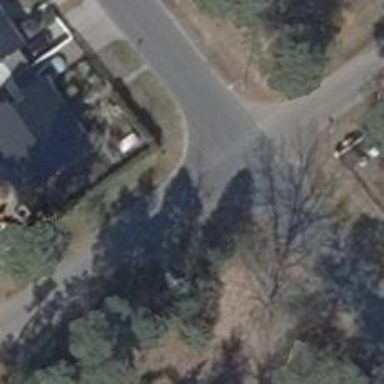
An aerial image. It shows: Asphalt road in residential area.